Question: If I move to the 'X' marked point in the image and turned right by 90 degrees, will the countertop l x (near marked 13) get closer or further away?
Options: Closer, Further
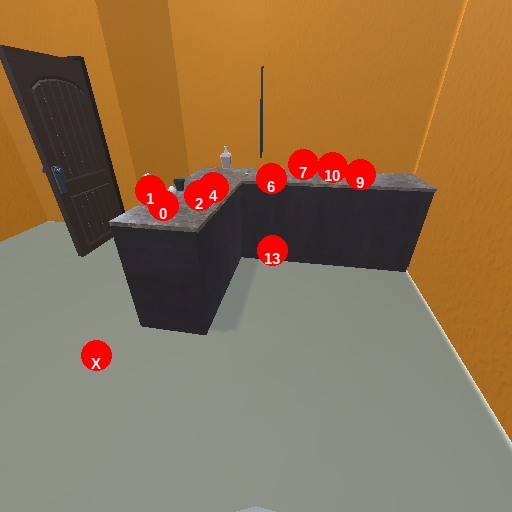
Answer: Closer